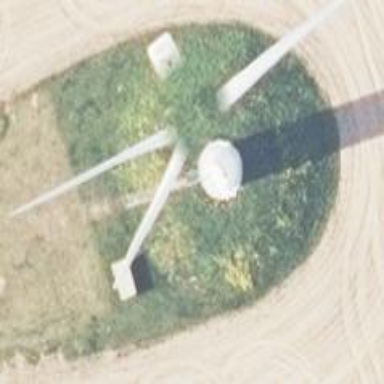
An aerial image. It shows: Wind generator in the form of horizontal axis wind turbine.